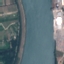
Land use / land cover: River